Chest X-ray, PA view. Patient: 34 years old, sex F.
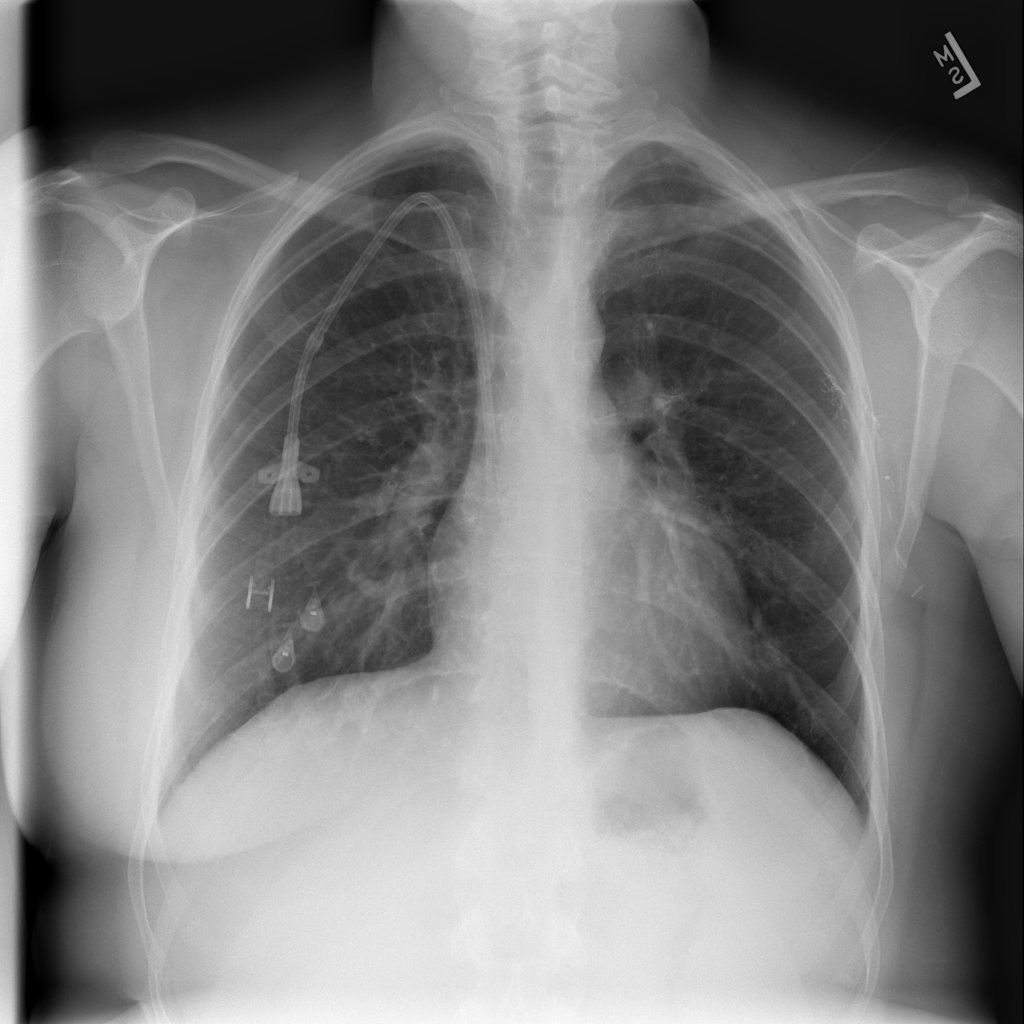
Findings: No Finding